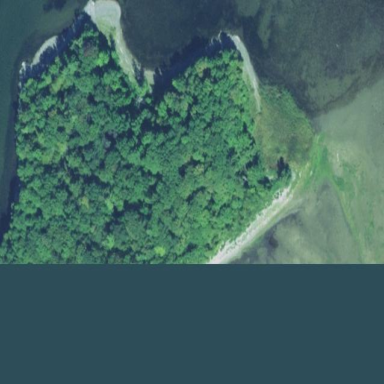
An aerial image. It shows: Islet.